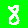
Digit: 8